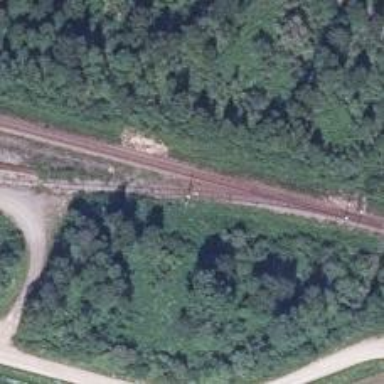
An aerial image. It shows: Wedge is used for the railway derail.